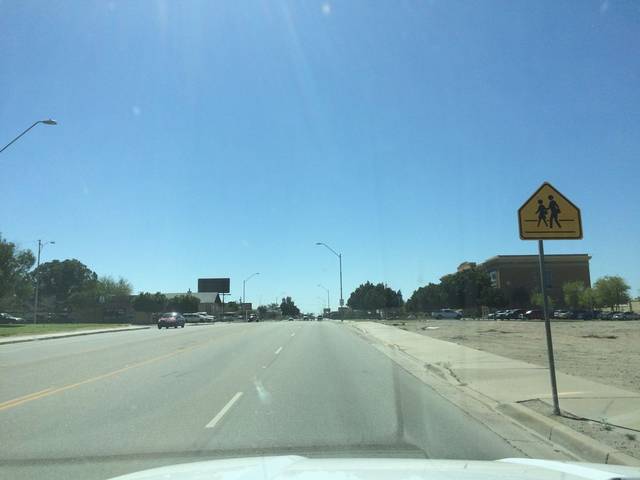
Region: United States
Coordinates: 32.72, -114.625